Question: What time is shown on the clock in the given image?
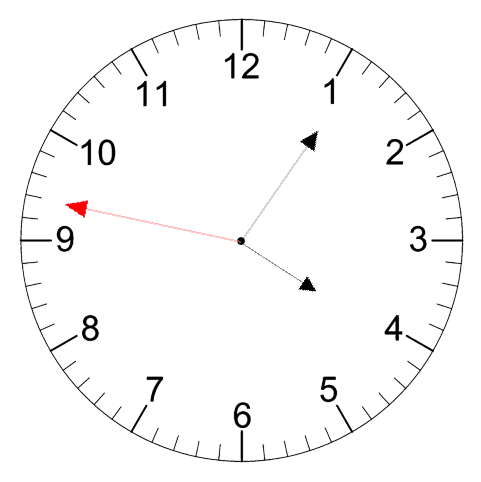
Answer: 04:05:47